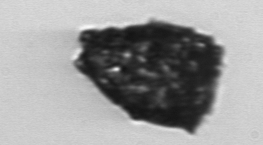
Label: Stenosemella_pacifica